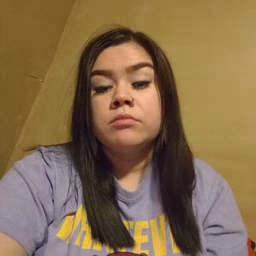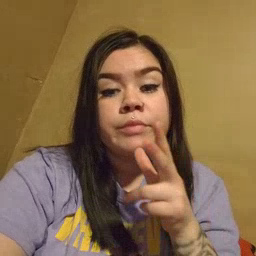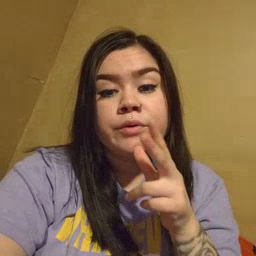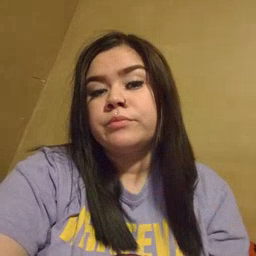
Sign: hen